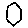
Label: hexagon